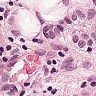
Metastatic tissue present: yes